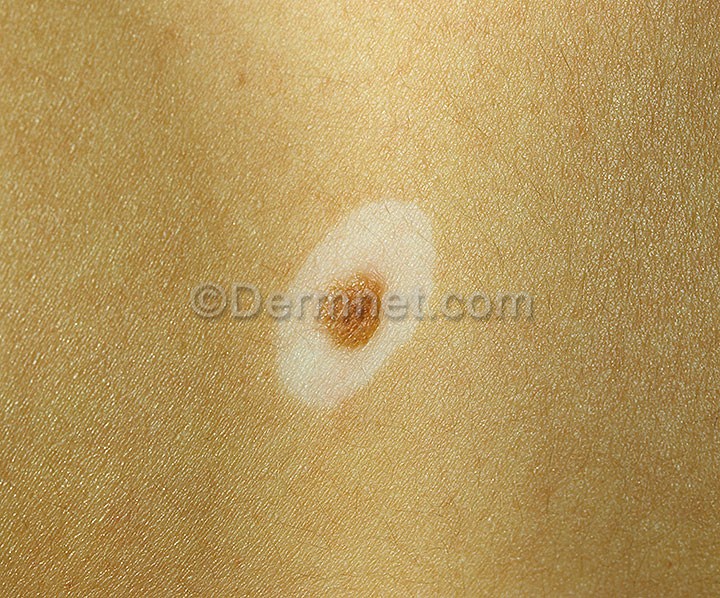
Disease: Melanoma Skin Cancer Nevi and Moles